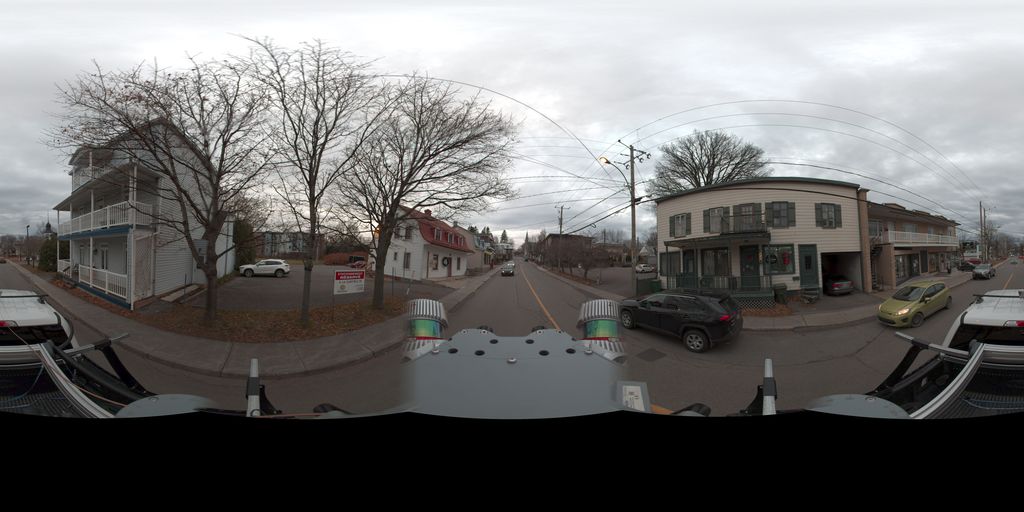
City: quebec_city